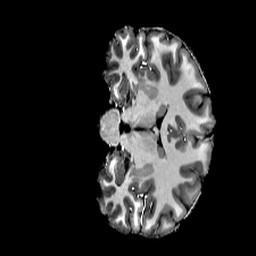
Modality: T1w
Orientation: coronal
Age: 22
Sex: female
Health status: healthy
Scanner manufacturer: siemens
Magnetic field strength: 6.98 T
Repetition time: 6 s
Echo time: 0.00302 s